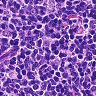
Metastatic tissue present: no